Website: crate-barrel
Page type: account-selection
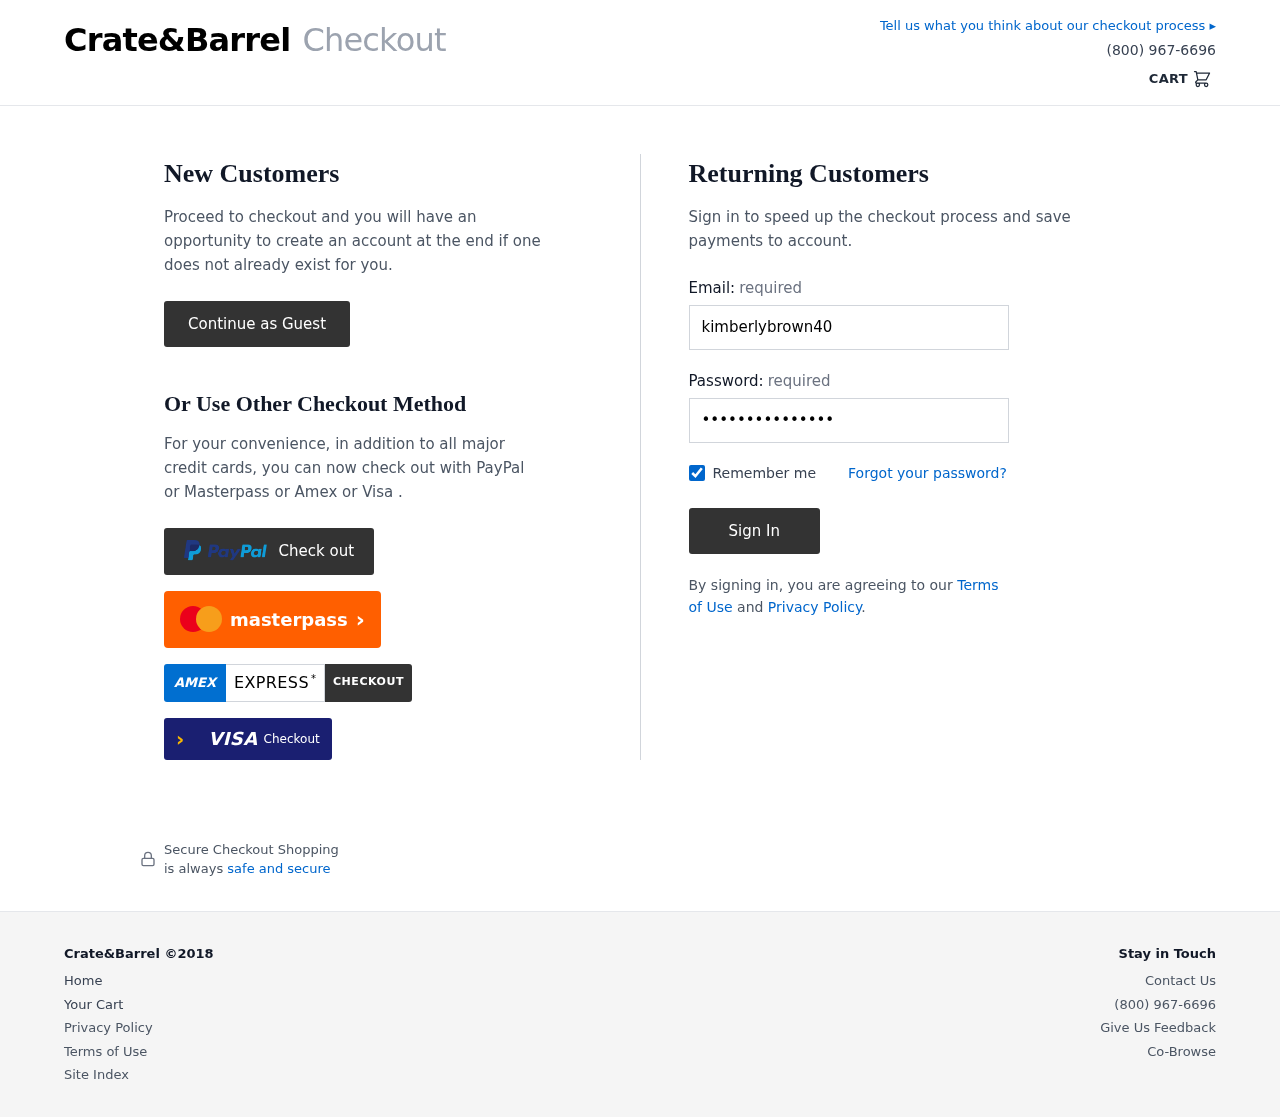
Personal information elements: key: PII_LOGIN_USERNAME
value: kimberlybrown40